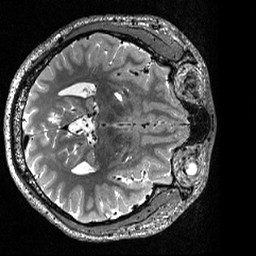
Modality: T2w
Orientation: axial
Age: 25
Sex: male
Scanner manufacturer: siemens
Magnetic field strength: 3 T
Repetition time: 3.2 s
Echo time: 0.56 s